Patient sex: M
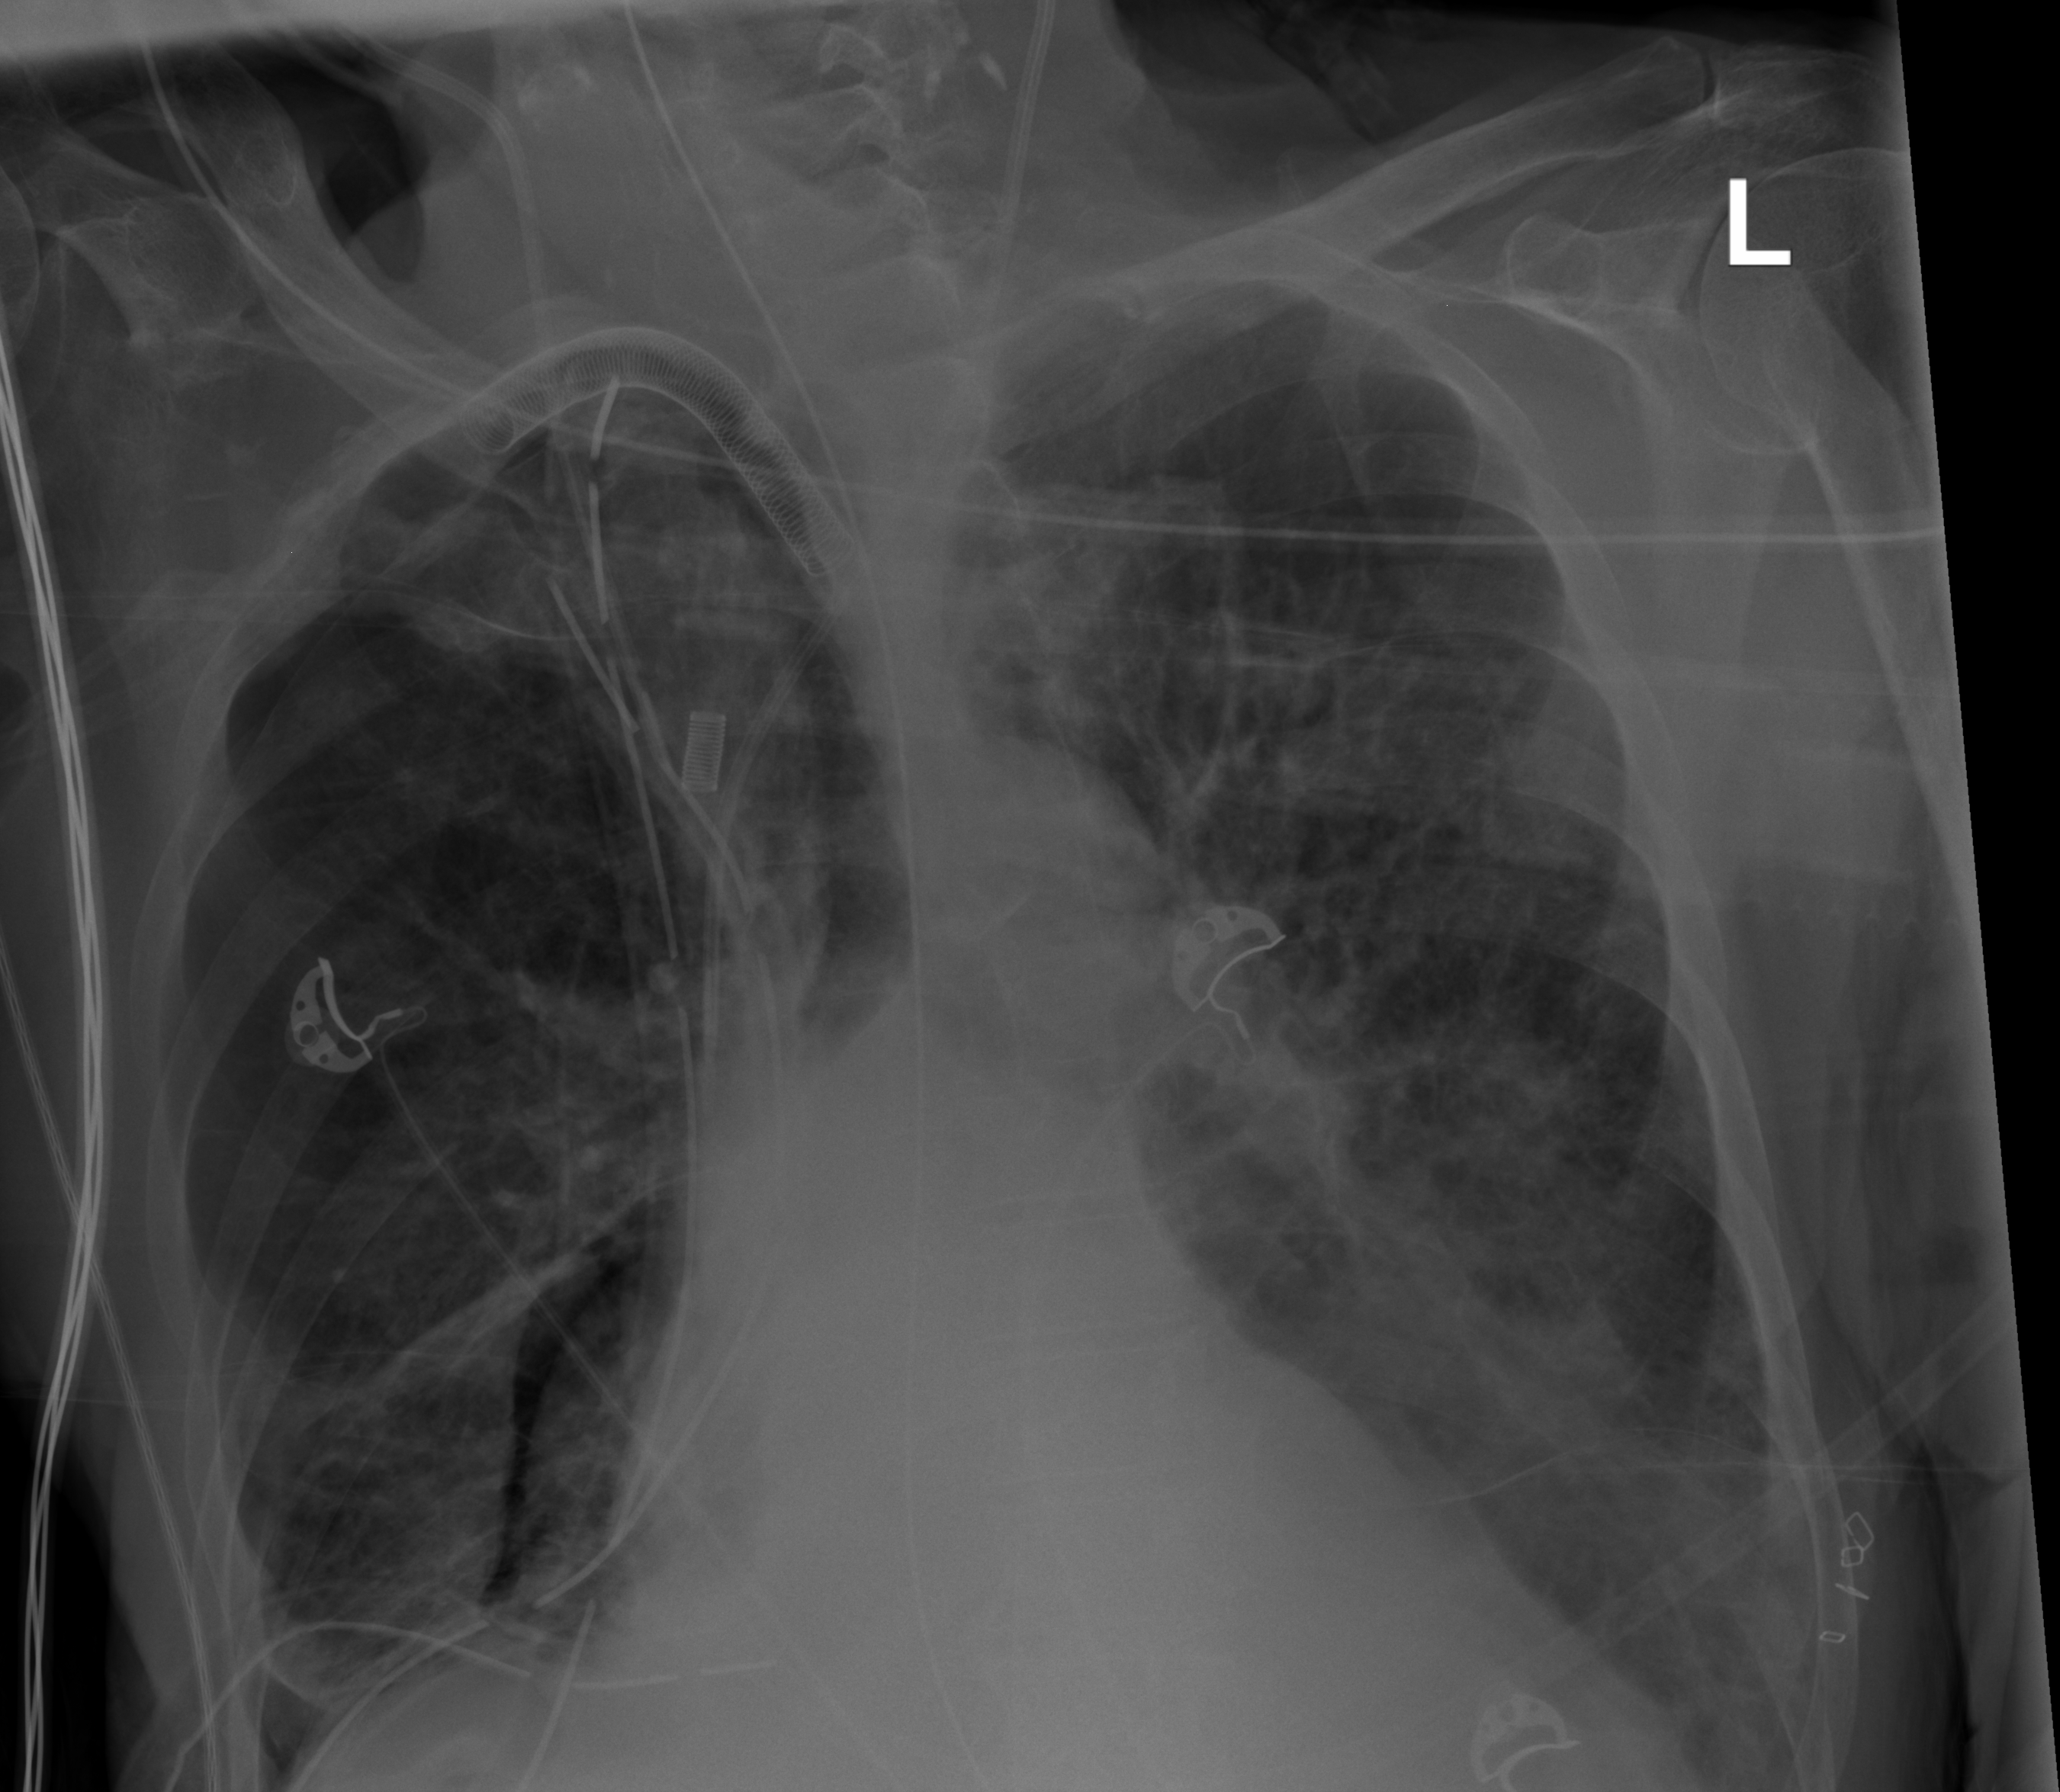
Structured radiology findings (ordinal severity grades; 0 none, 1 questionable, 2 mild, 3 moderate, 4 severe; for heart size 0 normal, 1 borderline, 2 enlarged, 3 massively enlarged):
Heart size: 1
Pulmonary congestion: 2
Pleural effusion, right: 2
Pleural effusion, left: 0
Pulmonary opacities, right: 2
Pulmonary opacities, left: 2
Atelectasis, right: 3
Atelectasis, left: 2